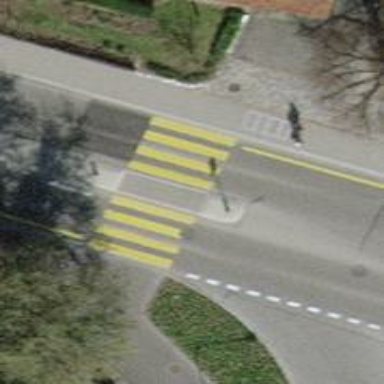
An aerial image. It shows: Zebra crossing with pedestrian island.